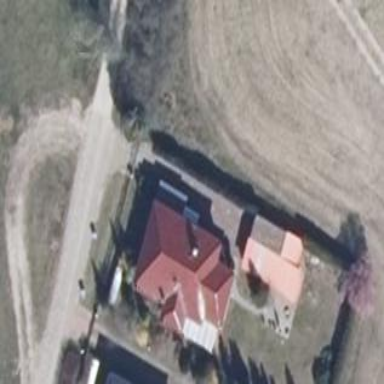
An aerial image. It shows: Simple house.